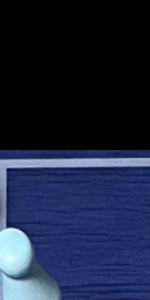
Label: Empty